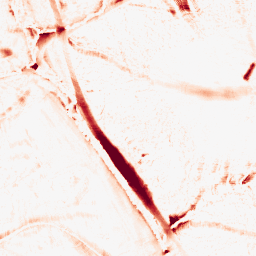
Category: morphological
Decomposition family: morphological_ellipse
Decomposition parameters: operation: opening
width: 20
height: 20
Upsampling method: bspline
Upsampling parameters: scale: 2
Upsampling scale: 2